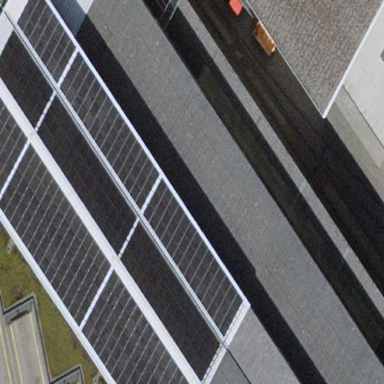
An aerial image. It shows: Solar power generator using photovoltaic method with solar photovoltaic panel types.